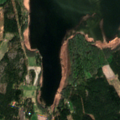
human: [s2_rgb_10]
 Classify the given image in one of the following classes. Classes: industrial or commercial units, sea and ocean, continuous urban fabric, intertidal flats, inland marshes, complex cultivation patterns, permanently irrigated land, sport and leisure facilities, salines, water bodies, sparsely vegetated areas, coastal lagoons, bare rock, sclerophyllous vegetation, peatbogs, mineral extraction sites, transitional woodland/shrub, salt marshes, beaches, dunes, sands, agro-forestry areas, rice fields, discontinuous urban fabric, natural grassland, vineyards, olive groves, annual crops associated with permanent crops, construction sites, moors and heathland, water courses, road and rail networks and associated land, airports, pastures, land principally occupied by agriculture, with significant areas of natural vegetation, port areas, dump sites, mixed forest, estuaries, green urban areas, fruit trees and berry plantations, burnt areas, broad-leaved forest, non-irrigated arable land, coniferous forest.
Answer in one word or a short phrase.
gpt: land principally occupied by agriculture, with significant areas of natural vegetation, mixed forest, water bodies